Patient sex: M
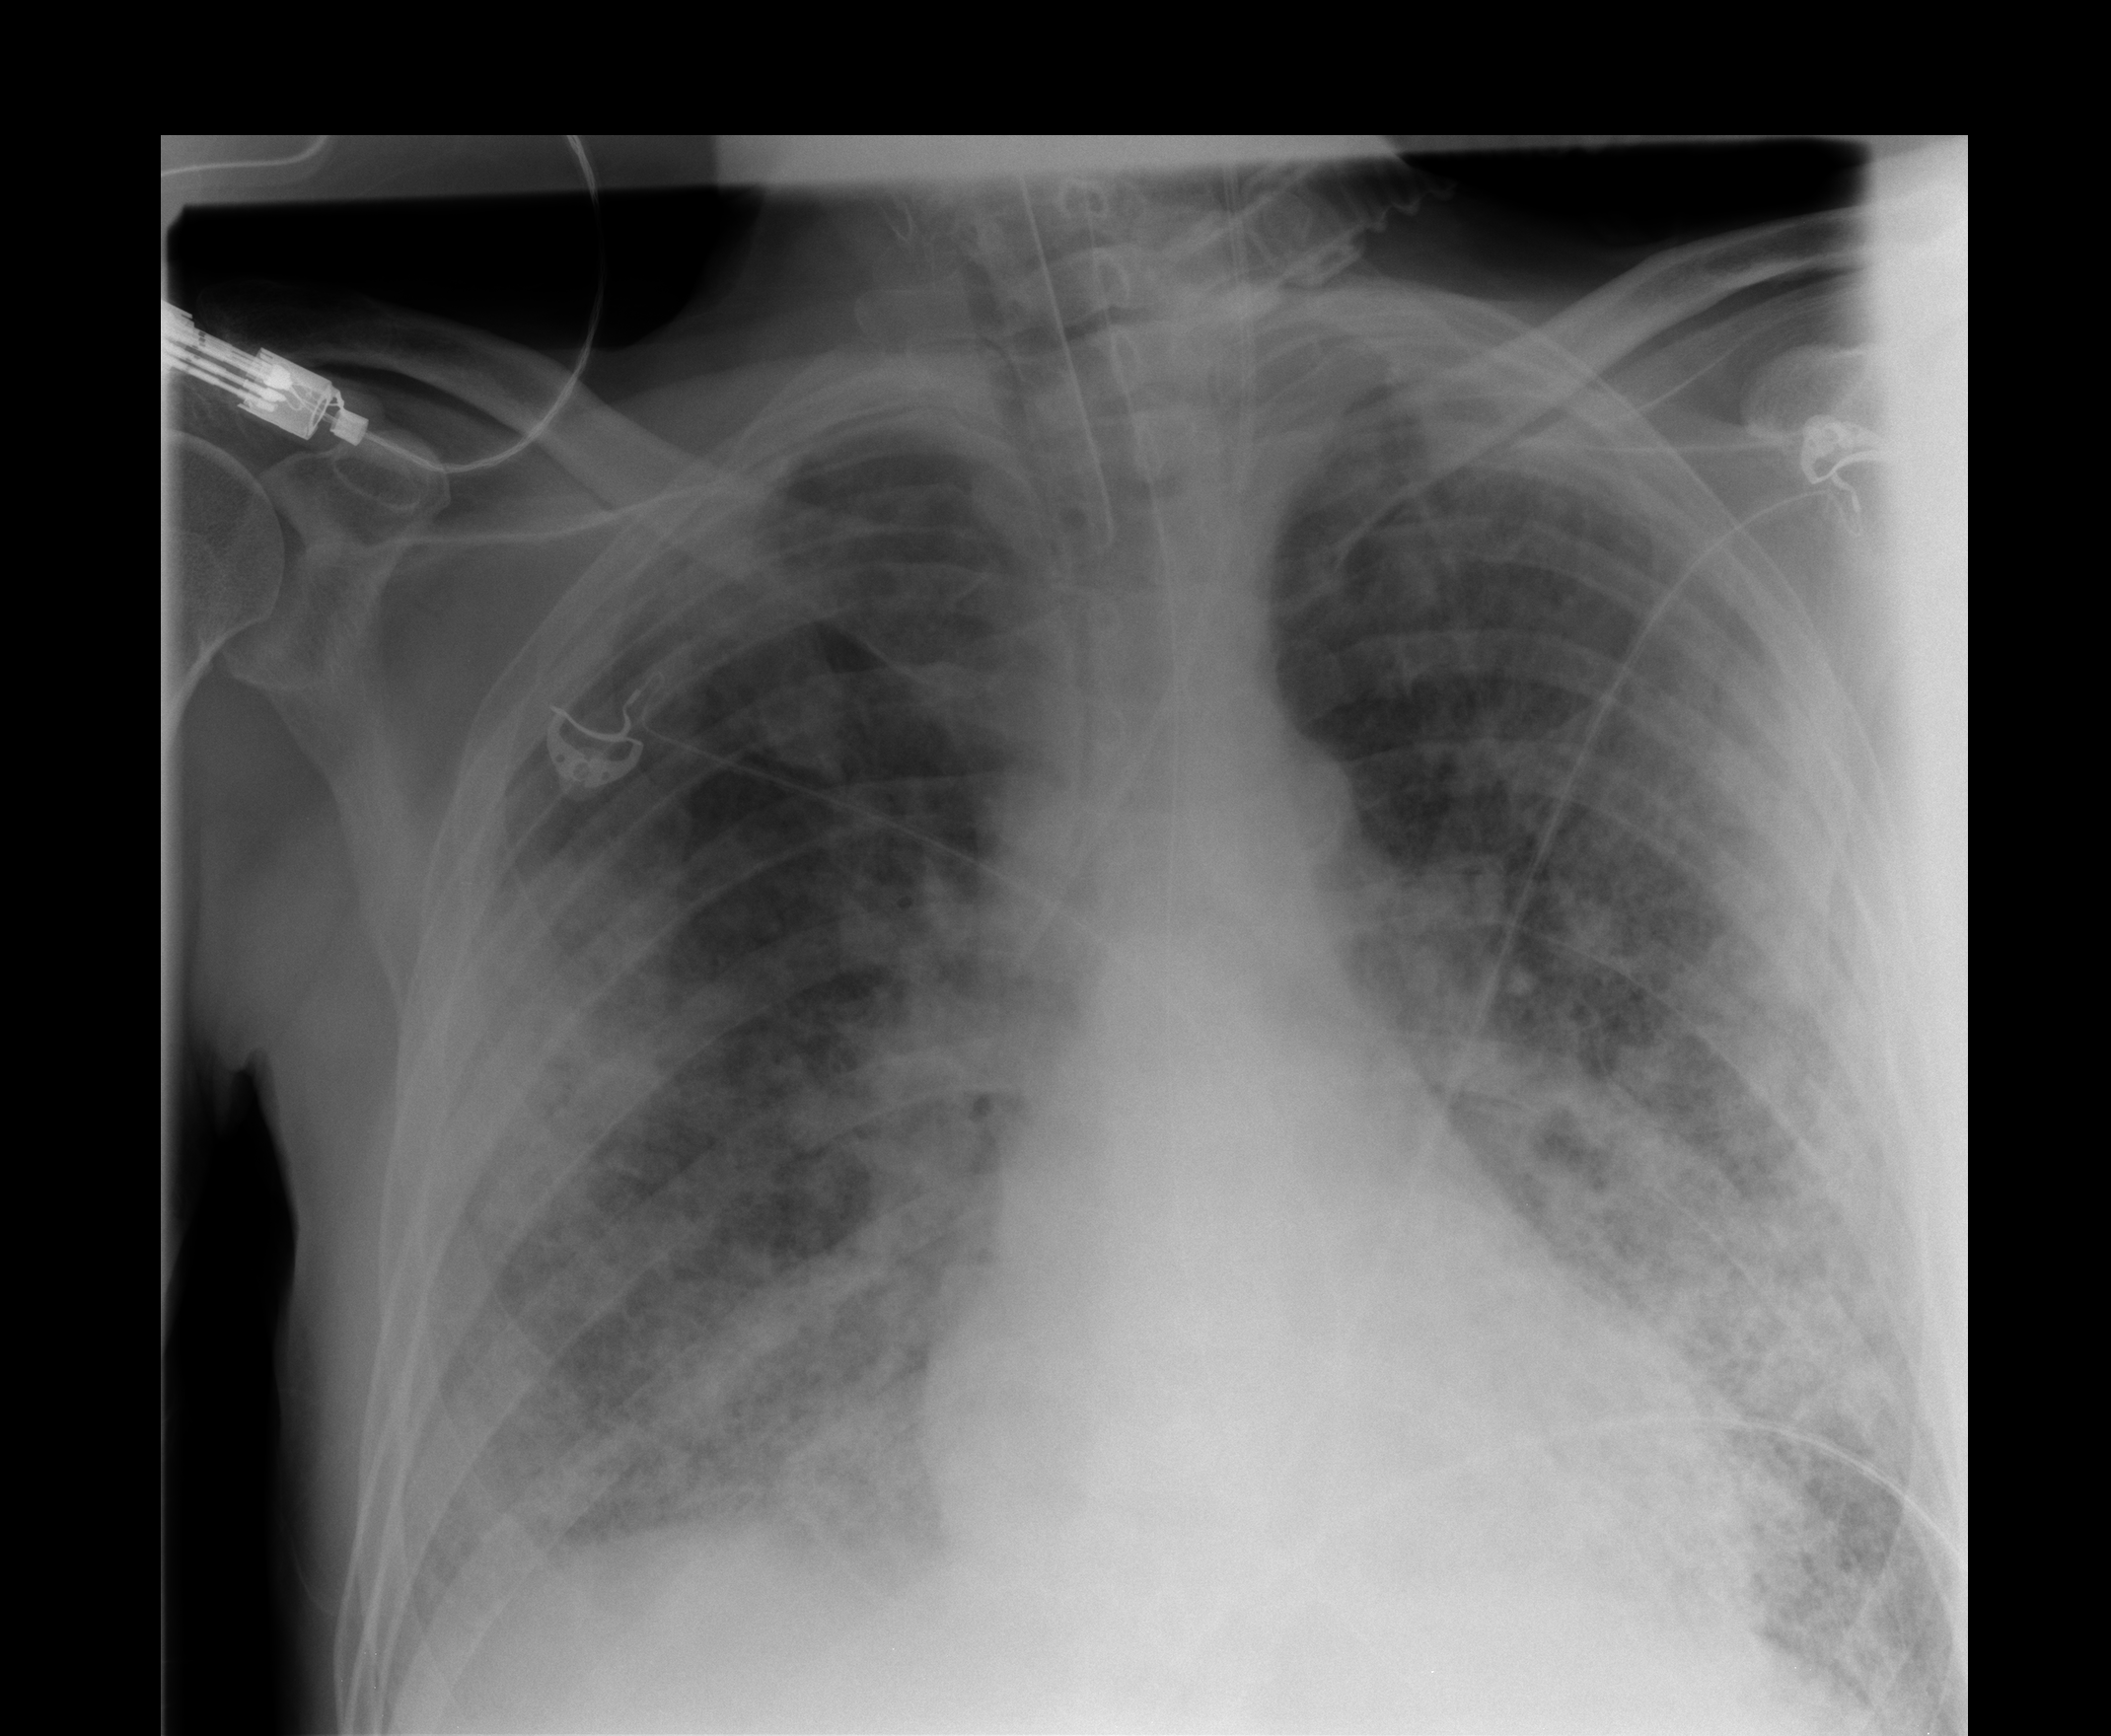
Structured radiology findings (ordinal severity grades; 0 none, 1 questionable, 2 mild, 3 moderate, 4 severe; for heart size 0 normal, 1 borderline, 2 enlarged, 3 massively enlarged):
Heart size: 0
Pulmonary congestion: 1
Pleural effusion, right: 1
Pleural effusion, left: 0
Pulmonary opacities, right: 3
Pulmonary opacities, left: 3
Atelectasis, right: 1
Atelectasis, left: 1